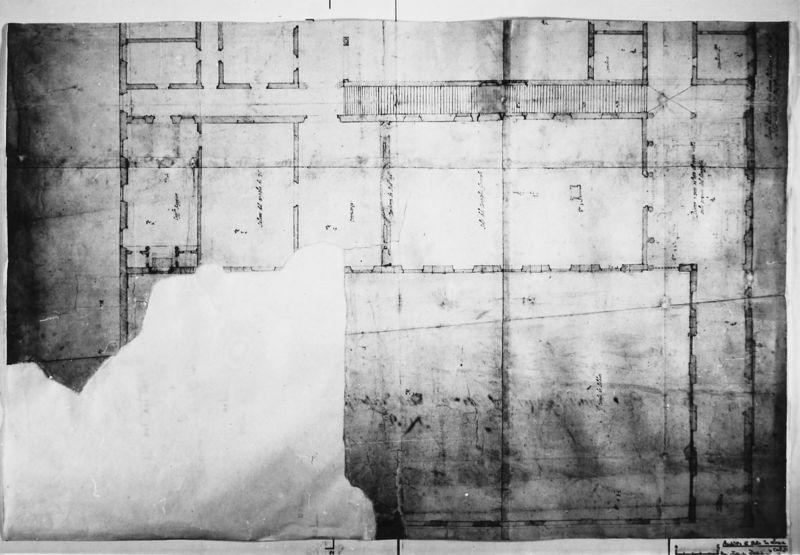
Titel: Rathaus in Lucca
Künstler: Bartolomeo Ammannati
Standort: Lucca, Rathaus (EU - I)
Schlagwörter: weiß, grau, raum, schwarz, skizze, zeichnung, zimmer, gebäude, haus, rose, schloss, alt, wand, architektur, zerrissen, kirche, schrift, papier, ecke, saal, treppe, gefaltet, foto, fotografie, wände, kloster, schwarz weiß, loch, beschriftung, quer, bleistift, räume, entwurf, fragment, karte, kaputt, mauern, treppenhaus, plan, riss, grundriss, aufriss, maßstab, bauzeichnung, bauplan, architekt, architektonisch, zerknittert, schlecht, beschädigt, bruchstück, arrchitektur, lein, einriss, plan grundriss, teilweise zerissen, große räume, zi,,er